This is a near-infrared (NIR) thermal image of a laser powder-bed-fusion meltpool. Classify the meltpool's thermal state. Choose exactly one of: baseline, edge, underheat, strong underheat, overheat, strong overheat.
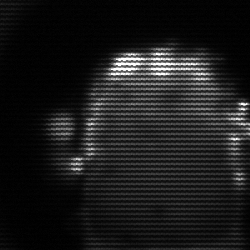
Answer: baseline